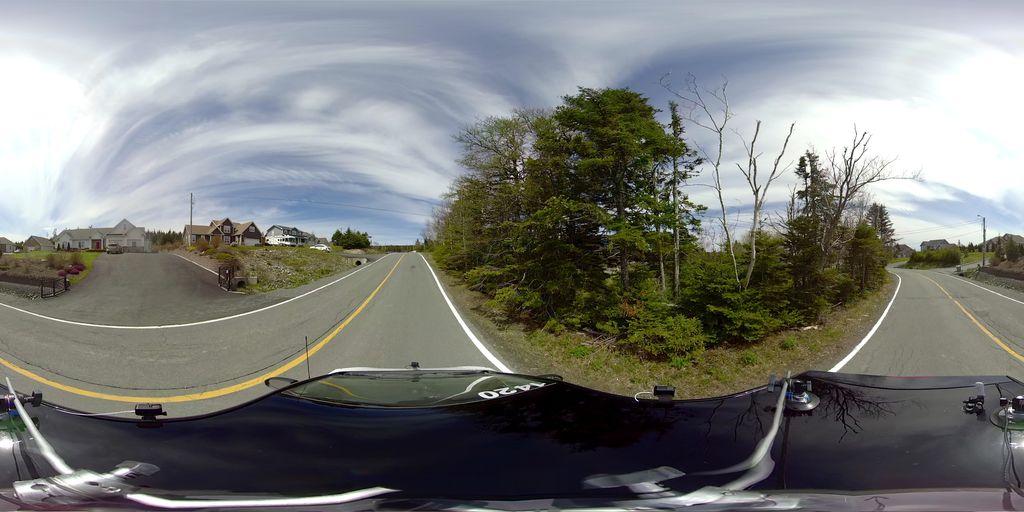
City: st_johns